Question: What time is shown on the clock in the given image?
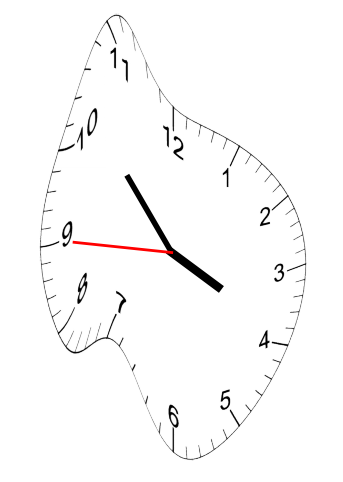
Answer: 03:52:45